一年级 · 算术

写作:

读作: \$ \qquad \$ $-$

写

写作: \$ \qquad \$
读作:

写作: \$ \qquad \$
读作:

\$ \qquad \$ \$ \qquad \$
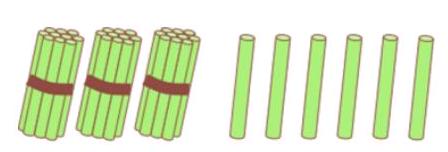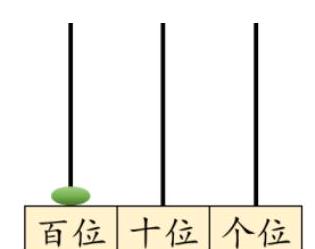
答案: 详解(从上到下) 36; 三十六 42; 四十二 100; 一百